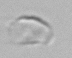
Label: detritus_transparent